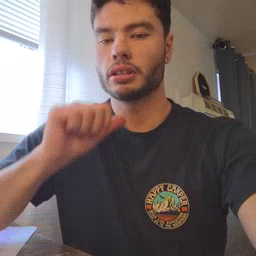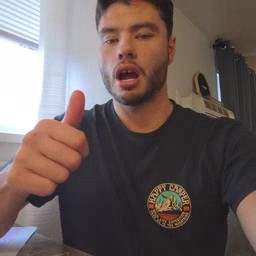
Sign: not